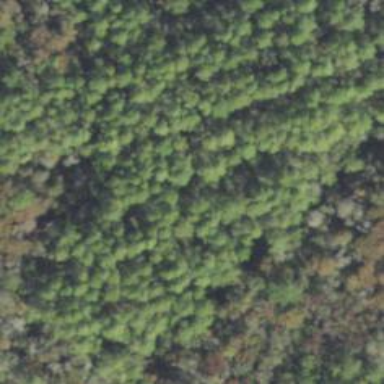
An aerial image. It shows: Forest area predominantly covered with needle-leaved trees.